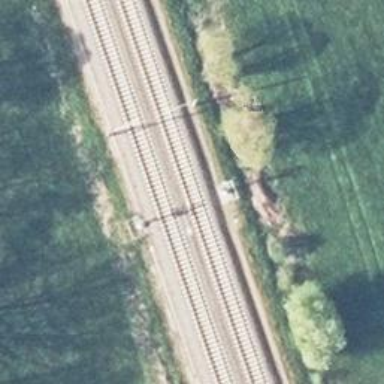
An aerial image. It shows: Railway signal with block marker for train protection.